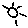
Label: sun